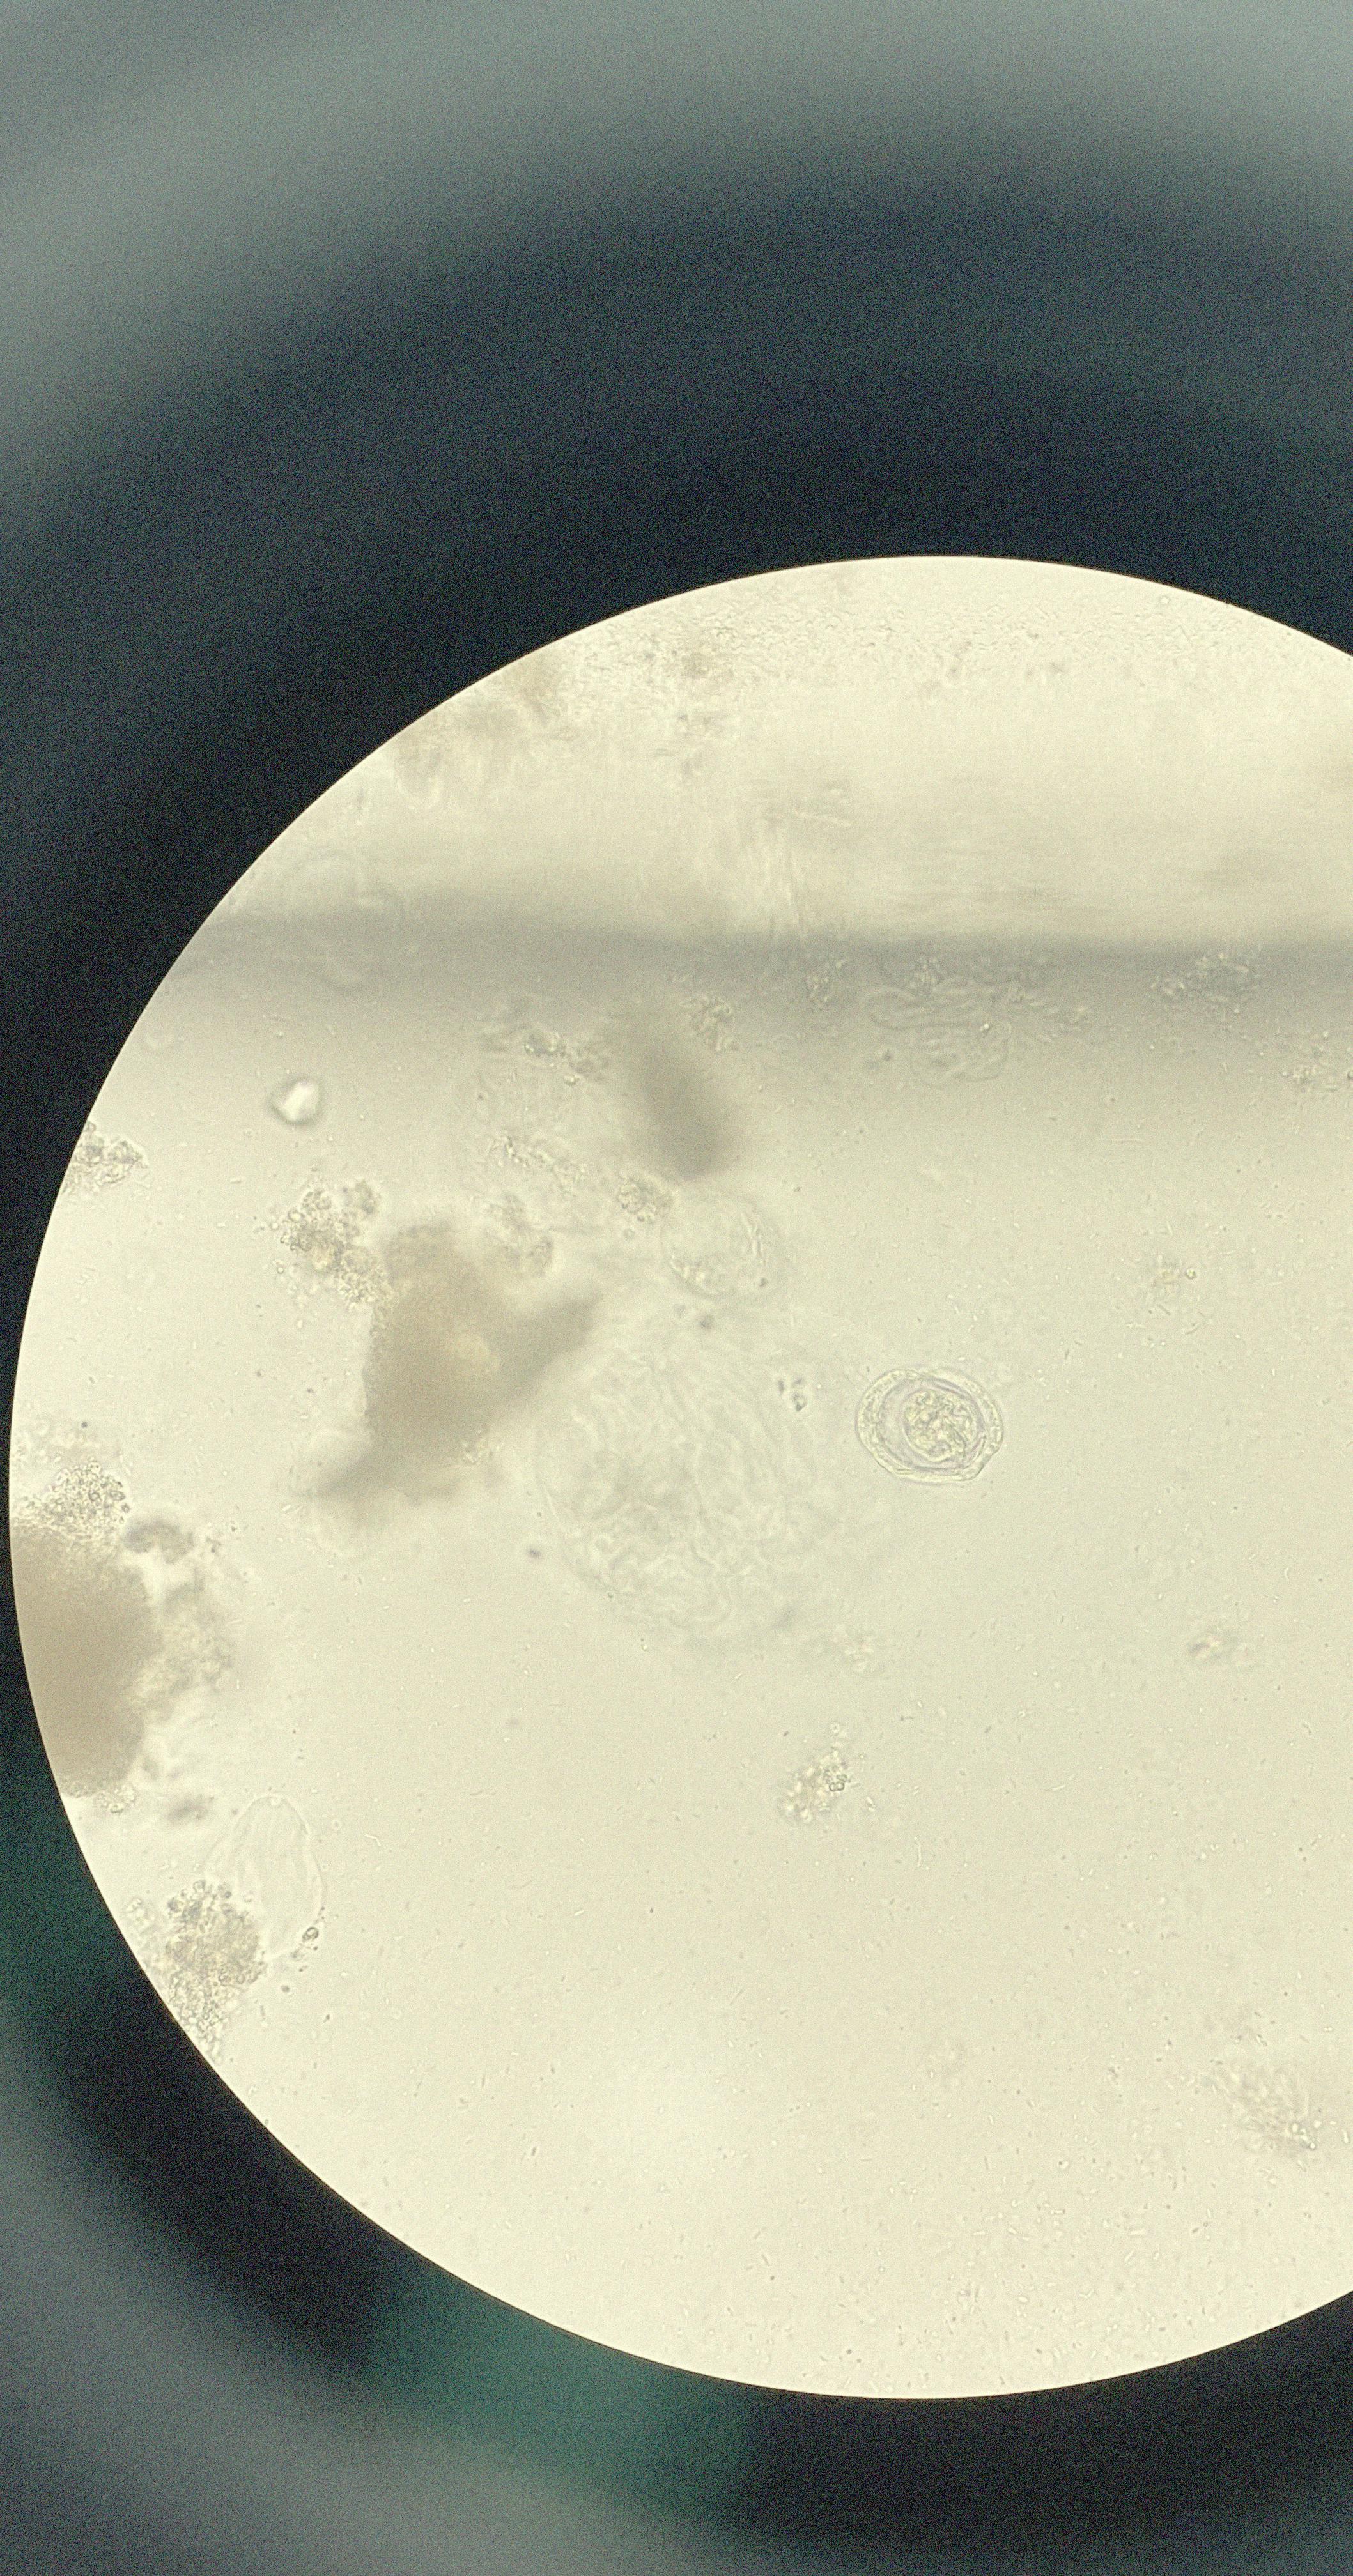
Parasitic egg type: Hymenolepis nana